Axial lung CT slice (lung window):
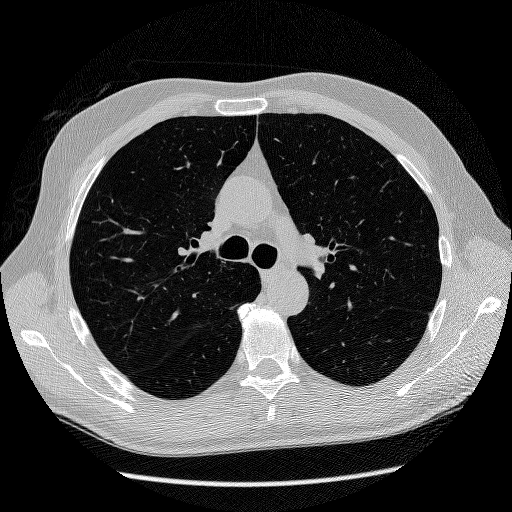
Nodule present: no